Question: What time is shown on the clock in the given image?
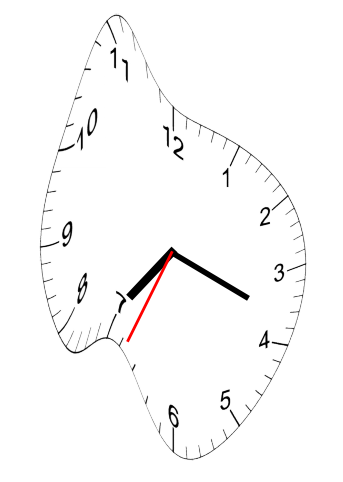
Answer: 07:18:34